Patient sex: F
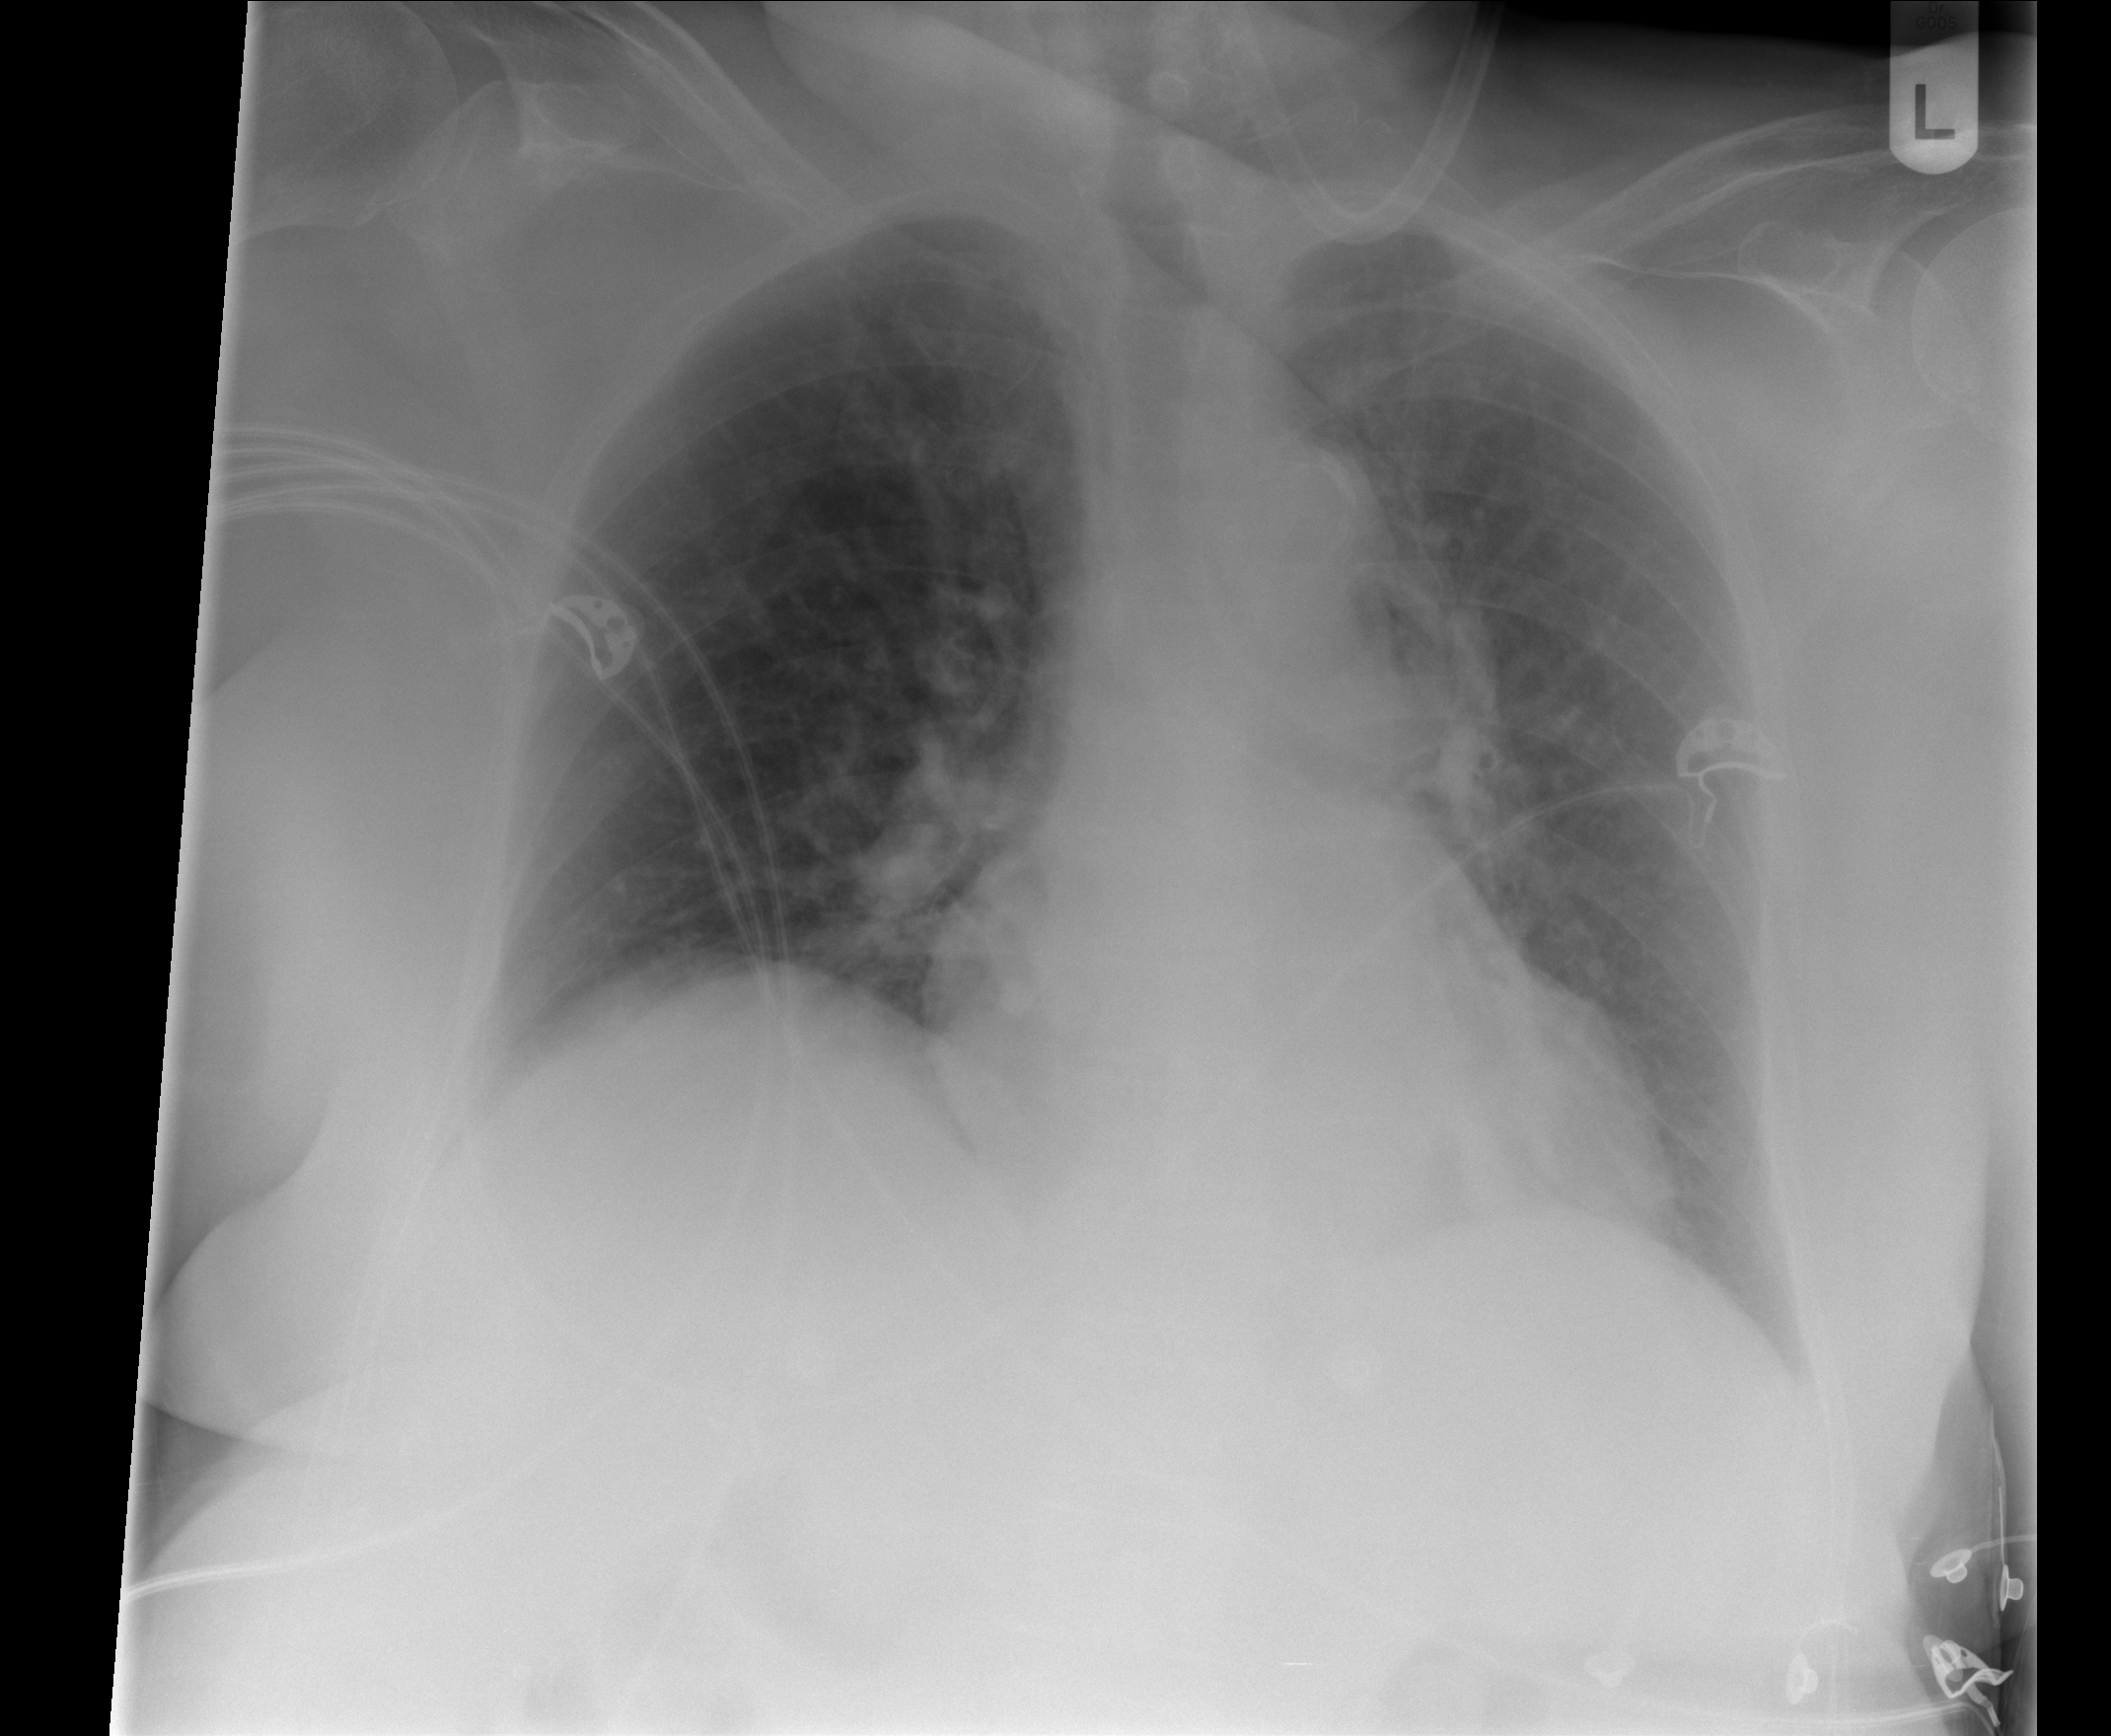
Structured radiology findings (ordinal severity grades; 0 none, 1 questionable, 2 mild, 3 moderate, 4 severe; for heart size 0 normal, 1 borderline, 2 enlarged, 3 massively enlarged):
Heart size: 0
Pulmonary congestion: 2
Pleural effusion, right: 1
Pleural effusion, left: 0
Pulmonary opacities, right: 0
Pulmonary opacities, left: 0
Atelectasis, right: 2
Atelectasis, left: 1